Current action and preconditions to check: trajectory_clear

Your task: For each precondition in the list above, predict whether it will hold at this action.

Consider the current scene as observed from the mobile robot's camera, and analyze the predicted future states of all dynamic agents (e.g., people, animals, vehicles, or any moving entities) within the NEXT SECOND.

IMPORTANT: Only answer "very likely" if you are absolutely certain—based on strong, clear evidence—that a dynamic agent will violate the precondition in the predicted future state. Do NOT answer "very likely" for unlikely, ambiguous, or low-probability risks.

Ask yourself for each precondition: Is there a high probability, with clear and convincing evidence, that the predicted future states of any dynamic agent will interfere with the predicted future state of the currently executing action within the NEXT SECOND, causing that precondition to fail?

Assess the risk level based on these predictions. Use "likely" or "very likely" if motions create a clear risk of interference.

Use "neutral" or "improbable" if agents are nearby but their predicted paths are clearly diverging or non-conflicting.

Failure Risk Categories: "very improbable", "improbable", "neutral", "likely", "very likely"

Answer Format: Output ONLY the probability_of_failure value from these categories: "very improbable", "improbable", "neutral", "likely", "very likely"

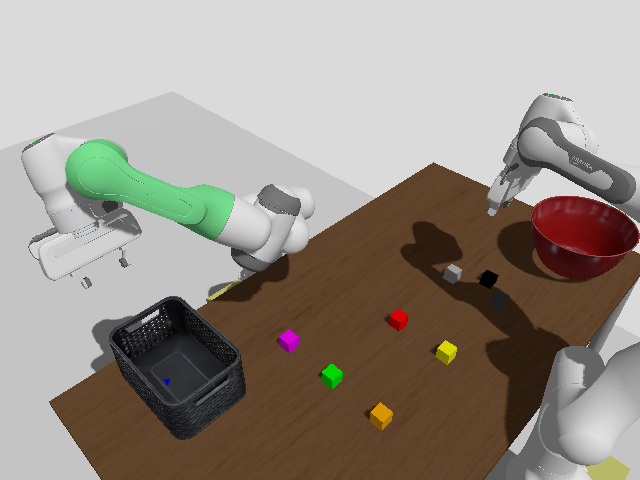

Answer: very improbable